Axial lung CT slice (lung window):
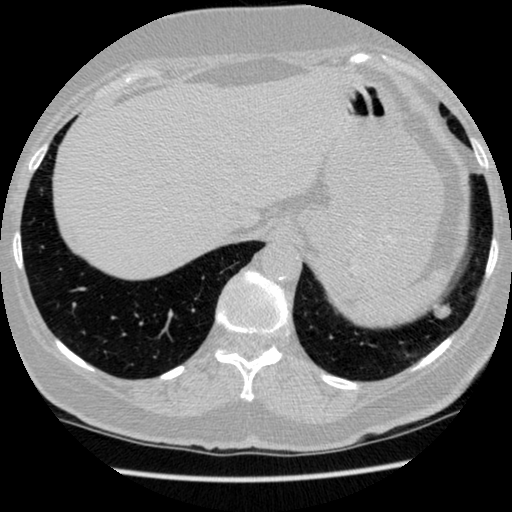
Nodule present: yes
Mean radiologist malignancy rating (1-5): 3.5